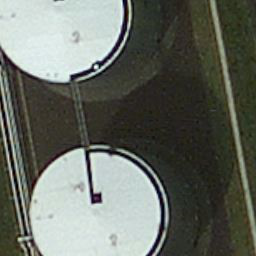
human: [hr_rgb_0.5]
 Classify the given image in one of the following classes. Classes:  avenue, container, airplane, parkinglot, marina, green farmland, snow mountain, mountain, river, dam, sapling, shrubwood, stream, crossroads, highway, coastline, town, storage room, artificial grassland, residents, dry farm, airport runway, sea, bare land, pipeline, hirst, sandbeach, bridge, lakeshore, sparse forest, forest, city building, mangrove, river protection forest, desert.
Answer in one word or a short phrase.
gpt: storage room